Question: I know that we can initialise the database when doing a Entity Framework migration using the Seed method, as below.
'''
protected override void Seed(CraigSheppardSoftware.Models.ApplicationDbContext context)
{
context.Users.AddOrUpdate(p => p.UserName,
new ApplicationUser { FullName = "System Admin", UserName="CssOp", UserRole = UserType.SystemAdmin,
LandlinePhone=new ComplexDataTypes.PhoneNumber(), MobilePhone= new ComplexDataTypes.PhoneNumber()
} );
context.SaveChanges();
}
'''
The problem is that the when I try to use that user to login with, I can't as I dont know what the password is.

There is no password field on the database. I notice that there is a PasswordHash field and suspect that this is an encrypted password. How do I create a password hash ?
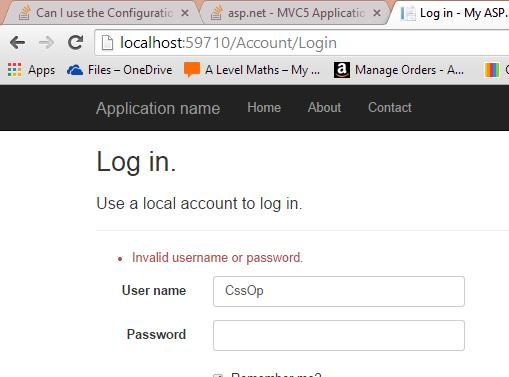
Answer: Use <URL> to create / update the user.
'''
var manager = new UserManager<ApplicationUser>(
new UserStore<ApplicationUser>(context));
var user = manager.Find("CssOp", "ThePassword");
if (user == null)
{
user = new ApplicationUser { UserName = "CssOp", Email = "email@mail.com" };
manager.Create(user, "ThePassword");
}
else
{
user.Email = "newemail@mail.com";
manager.Update(user);
}
'''